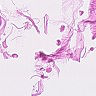
Metastatic tissue present: no